Question: I have 2 tables

'''
Select distinct
ID
,ValueA
,Place (How to get the Place value from the table 2 based on the Match between 2 columns ValueA and ValueB
Here Table2 is just a ref Table I''m using)
,Getdate() as time
Into #Temp
From Table1
'''
For example when we receive value aa in ValueA column - I want the value of "Place" = "LA"
For example when we receive value bb in ValueA column - I want the value of "Place" = "TN"
Thanks in advance!
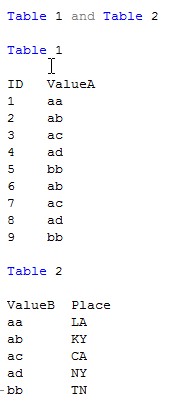
Answer: '''
SELECT A.ID
, A.ValueA
, B.Place
, GETDATE() INTO #TempTable
FROM Table1 A INNER JOIN Table2 B
ON A.ValueA = B.ValueB
'''